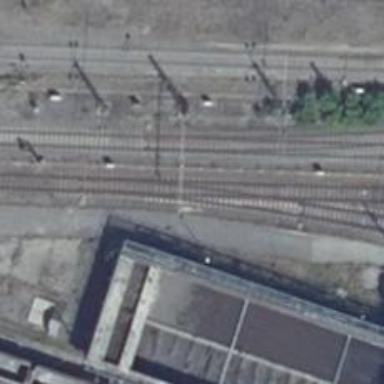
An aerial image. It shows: Railway switch.